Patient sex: M
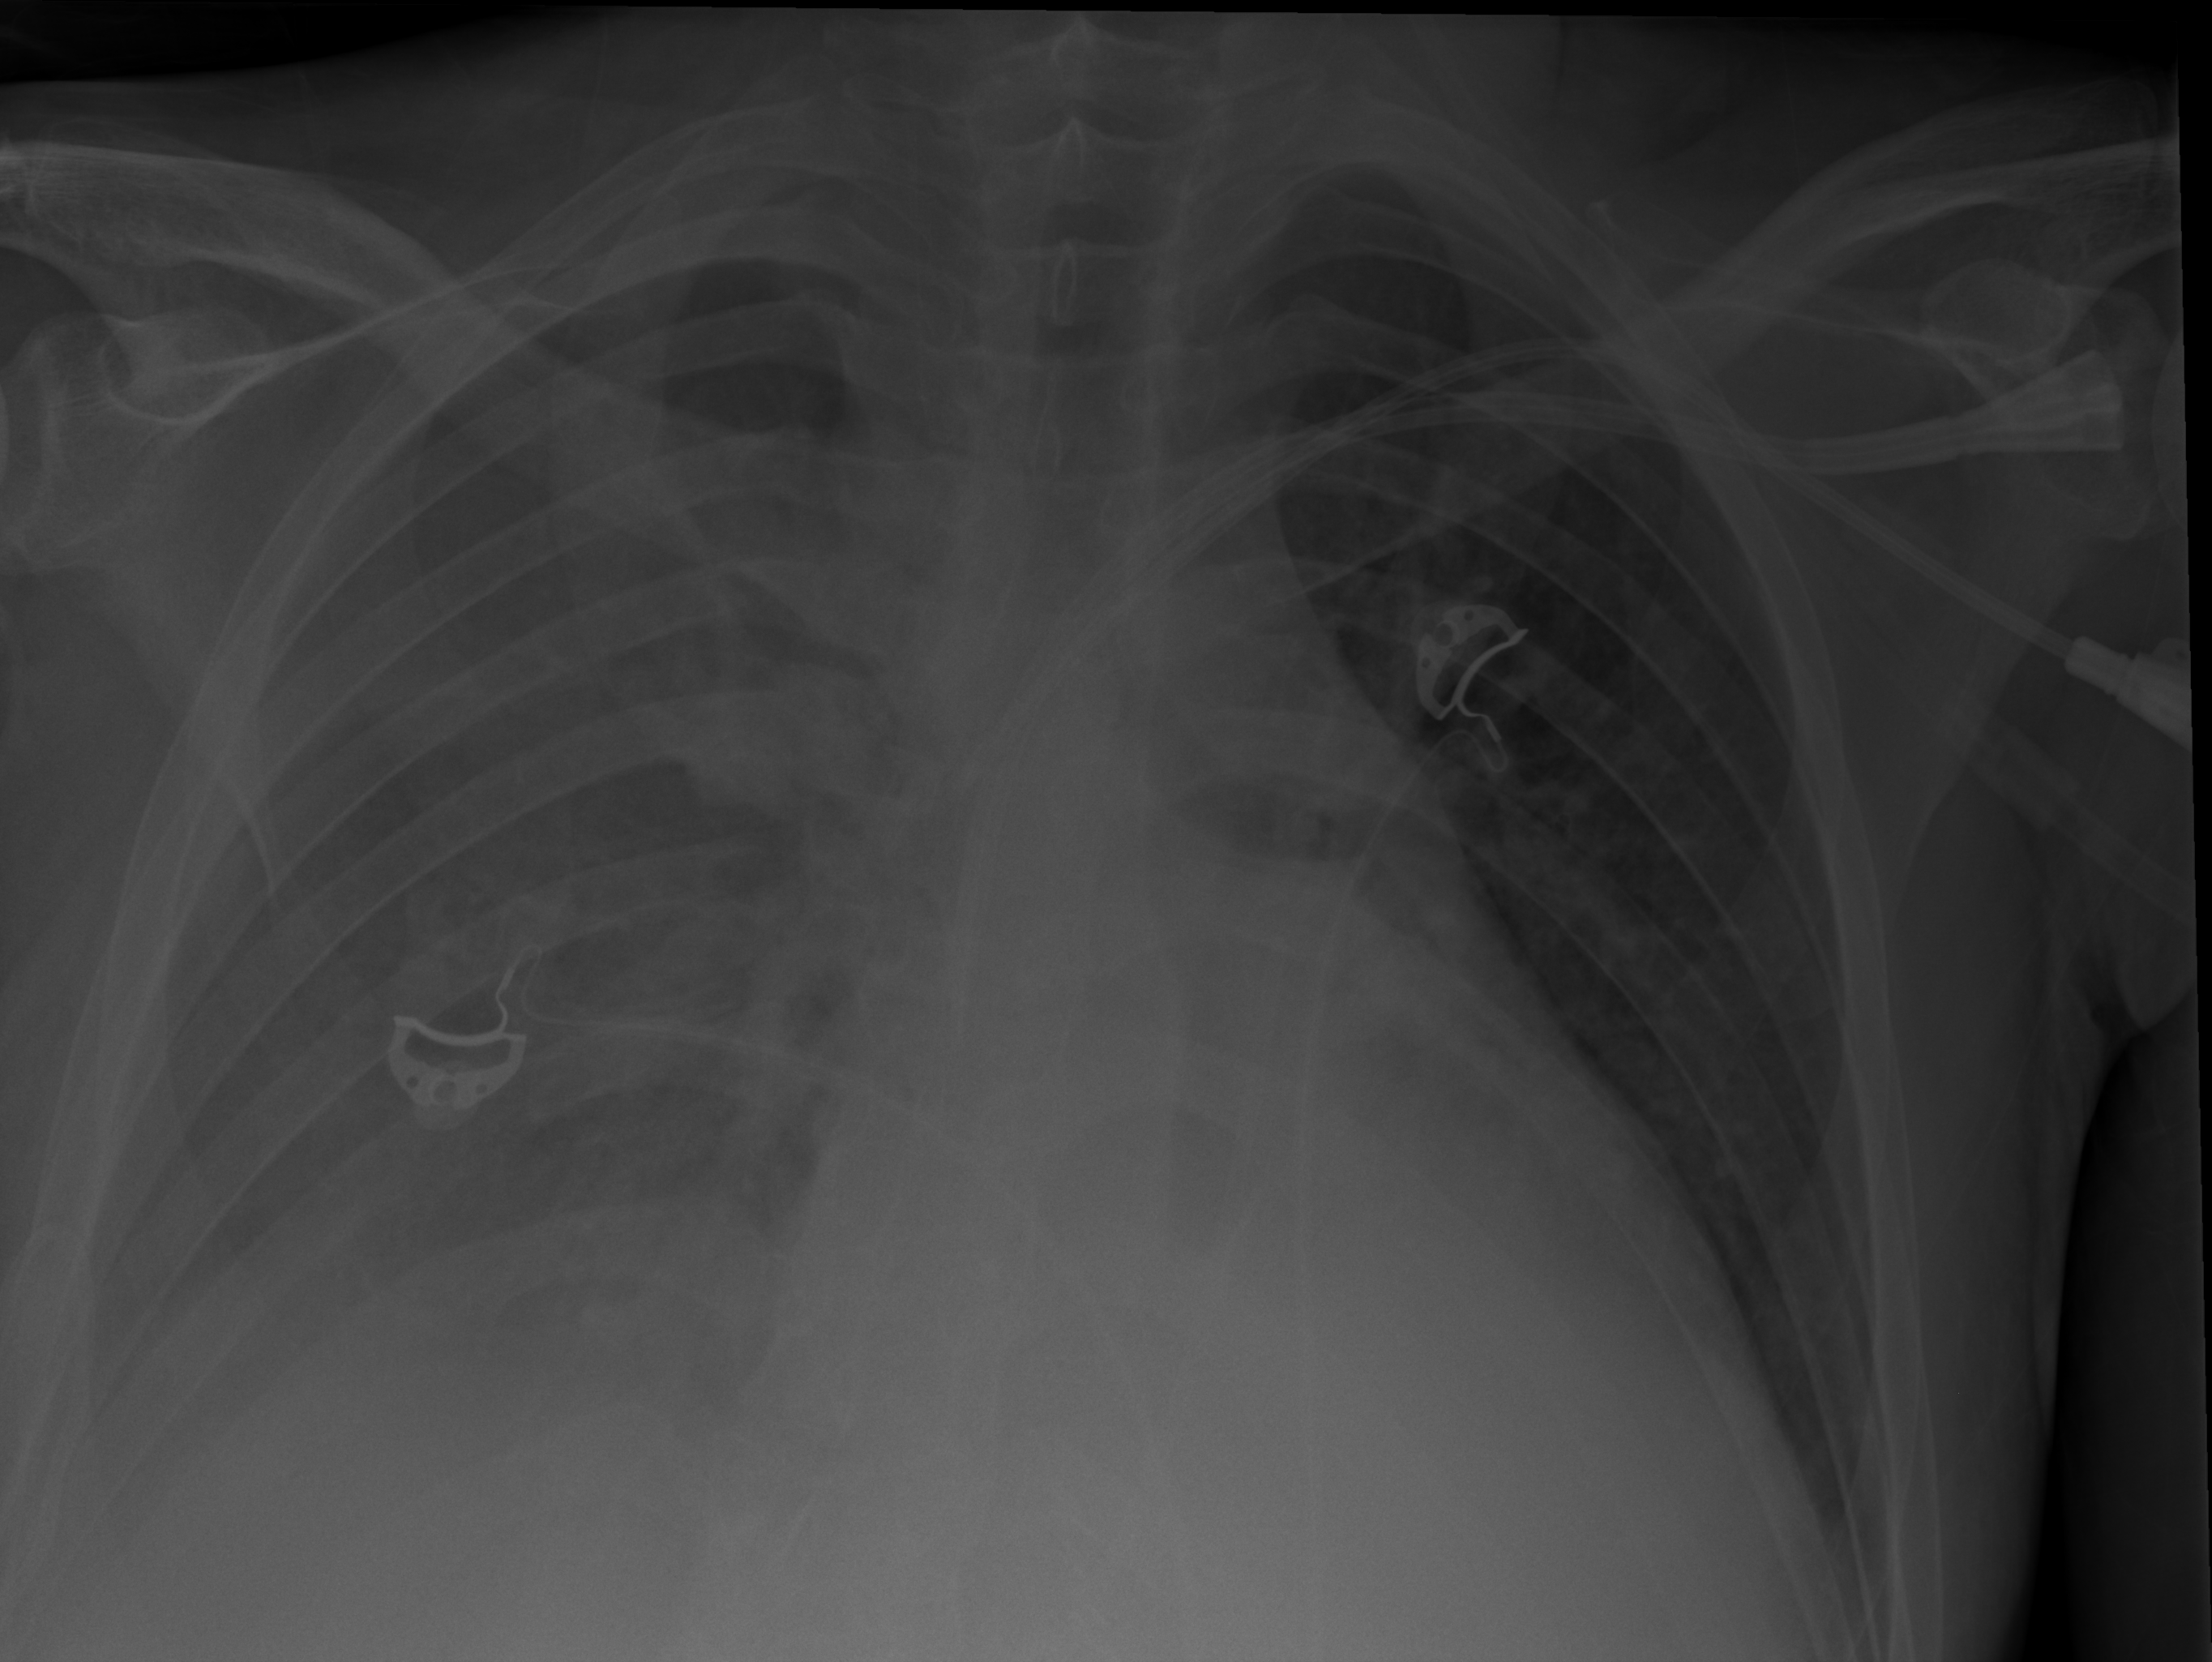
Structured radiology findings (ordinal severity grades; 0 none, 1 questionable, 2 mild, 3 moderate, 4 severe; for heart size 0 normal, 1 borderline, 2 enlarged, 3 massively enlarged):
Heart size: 1
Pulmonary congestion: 0
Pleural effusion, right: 3
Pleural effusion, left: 0
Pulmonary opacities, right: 0
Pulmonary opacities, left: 0
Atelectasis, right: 4
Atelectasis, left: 0